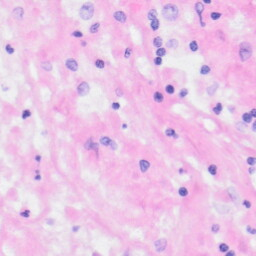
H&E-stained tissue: Kidney